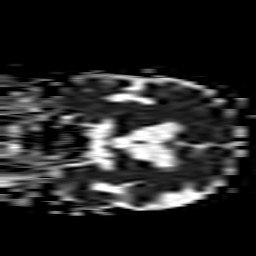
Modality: ADC
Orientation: coronal
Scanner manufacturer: philips
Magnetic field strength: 3 T
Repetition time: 3.958 s
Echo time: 0.06119 s